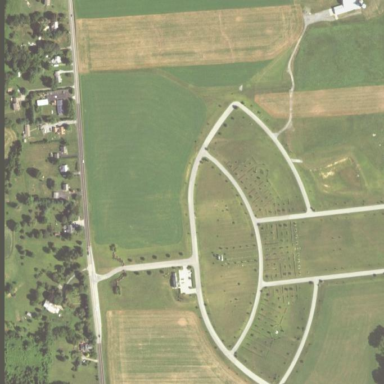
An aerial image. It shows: Cemetery.